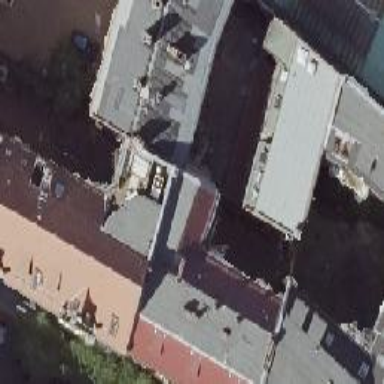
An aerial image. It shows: Grey apartment building with gambrel roof made of red roof tiles.